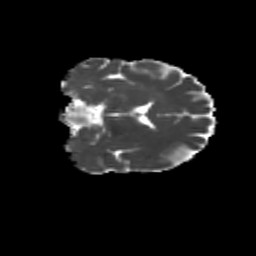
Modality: MD
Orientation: coronal
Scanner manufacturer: siemens
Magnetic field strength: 3 T
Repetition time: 9.2 s
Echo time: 0.084 s